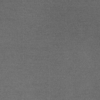
Label: dusty